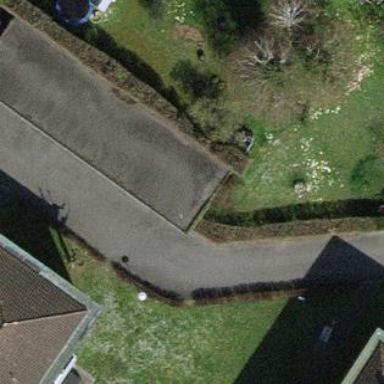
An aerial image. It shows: Group of garages.